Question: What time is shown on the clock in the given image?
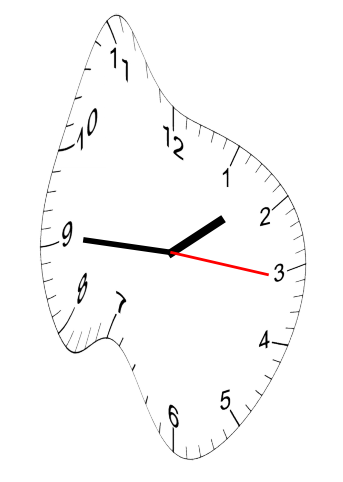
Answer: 01:45:16